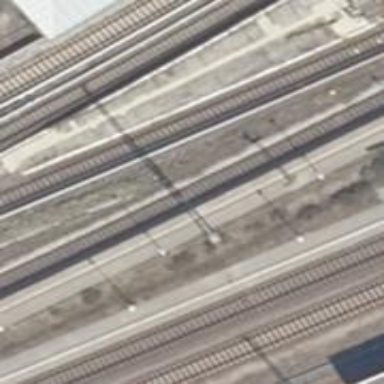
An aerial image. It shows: Railway stop with public transport stop position.